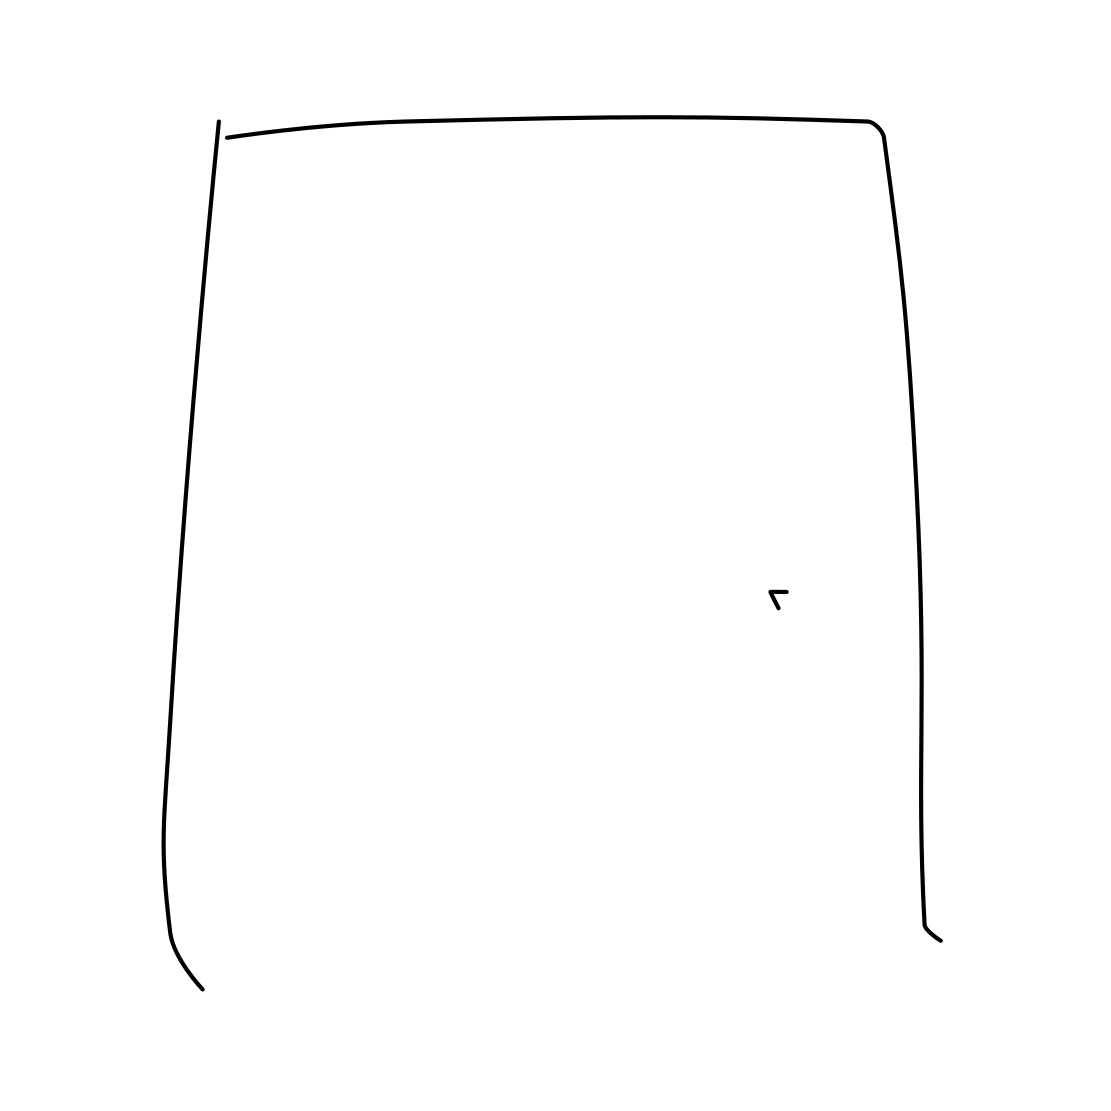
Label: door